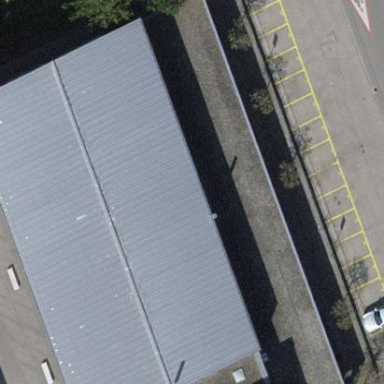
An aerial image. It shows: School building.